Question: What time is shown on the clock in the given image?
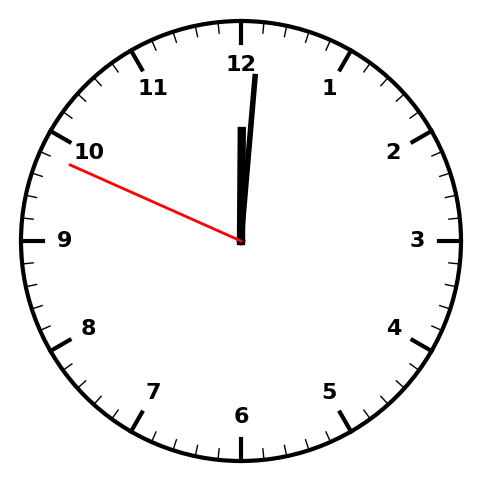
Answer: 12:00:49